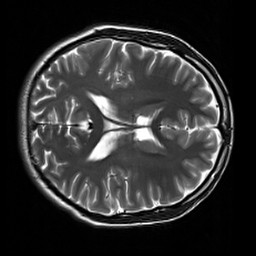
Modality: T2w
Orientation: axial
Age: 30
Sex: male
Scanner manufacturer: siemens
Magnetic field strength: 3 T
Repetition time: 7 s
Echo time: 0.09 s